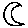
Label: moon